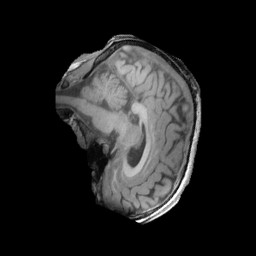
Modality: T1w
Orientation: sagittal
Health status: ill
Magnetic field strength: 3 T